Interaction volume radius: 5 \u00c5
Interaction volume height: 30 \u00c5
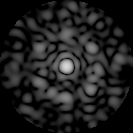
Disorder parameter: 0.7879